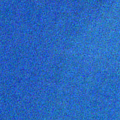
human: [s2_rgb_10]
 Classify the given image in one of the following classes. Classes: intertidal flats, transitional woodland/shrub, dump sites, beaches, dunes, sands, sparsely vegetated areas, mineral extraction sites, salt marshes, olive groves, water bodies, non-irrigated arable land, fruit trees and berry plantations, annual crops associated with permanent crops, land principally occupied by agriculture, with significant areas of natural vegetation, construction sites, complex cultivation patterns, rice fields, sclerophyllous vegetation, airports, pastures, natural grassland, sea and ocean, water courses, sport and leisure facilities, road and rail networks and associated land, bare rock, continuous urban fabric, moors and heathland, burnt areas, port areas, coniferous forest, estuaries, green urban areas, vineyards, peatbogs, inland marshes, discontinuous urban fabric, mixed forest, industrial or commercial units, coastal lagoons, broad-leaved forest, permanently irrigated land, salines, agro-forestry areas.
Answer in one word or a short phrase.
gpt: sea and ocean